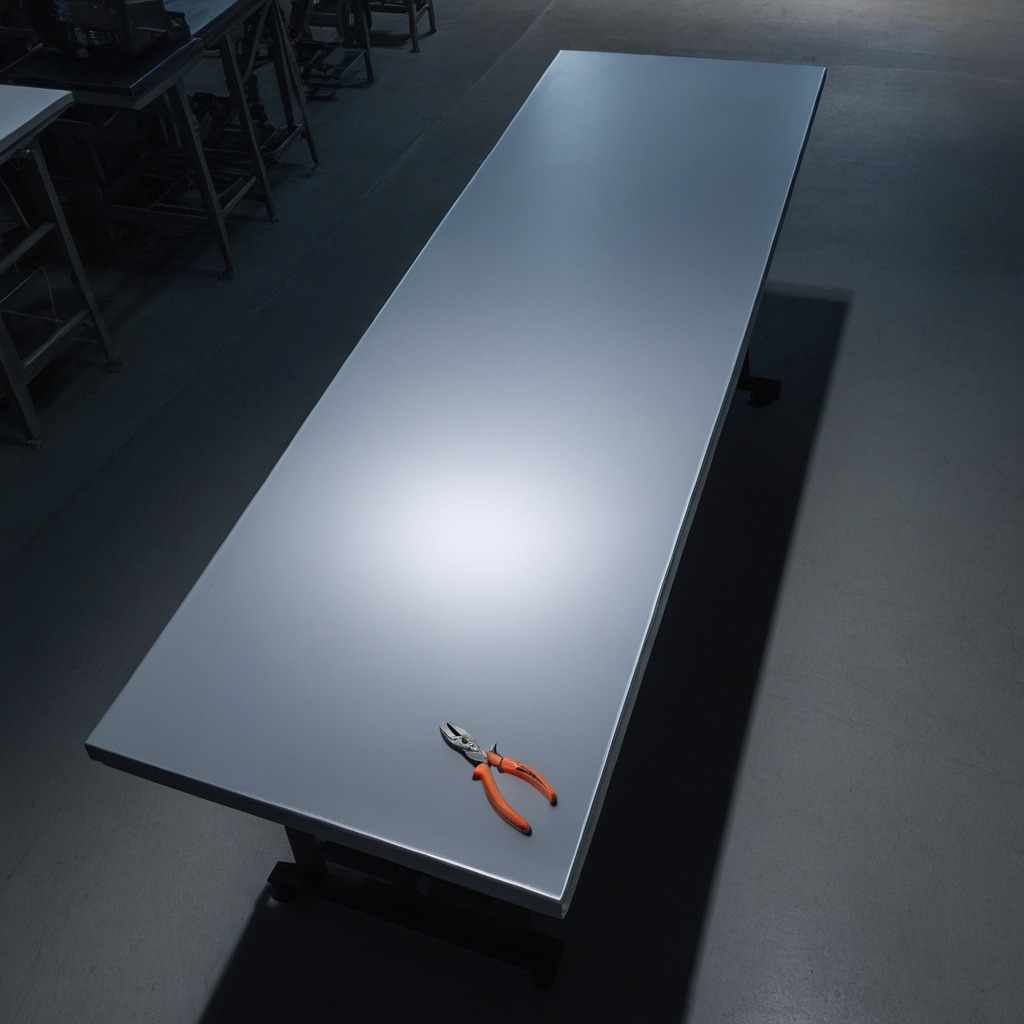
A plier is lying on the tabletop.